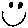
Label: smiley face